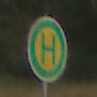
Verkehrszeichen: Haltestelle
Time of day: SunriseSunset
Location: Outdoor (Nature)
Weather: PartlyCloudy
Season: NotSpecified
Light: Natural